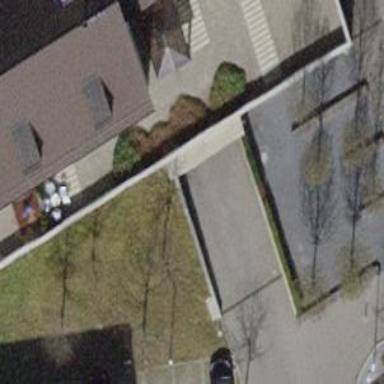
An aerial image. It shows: Parking area.